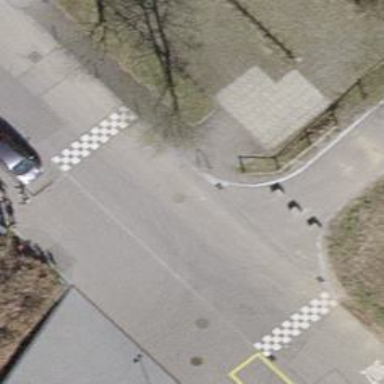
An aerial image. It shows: Cycle barrier.